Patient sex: M
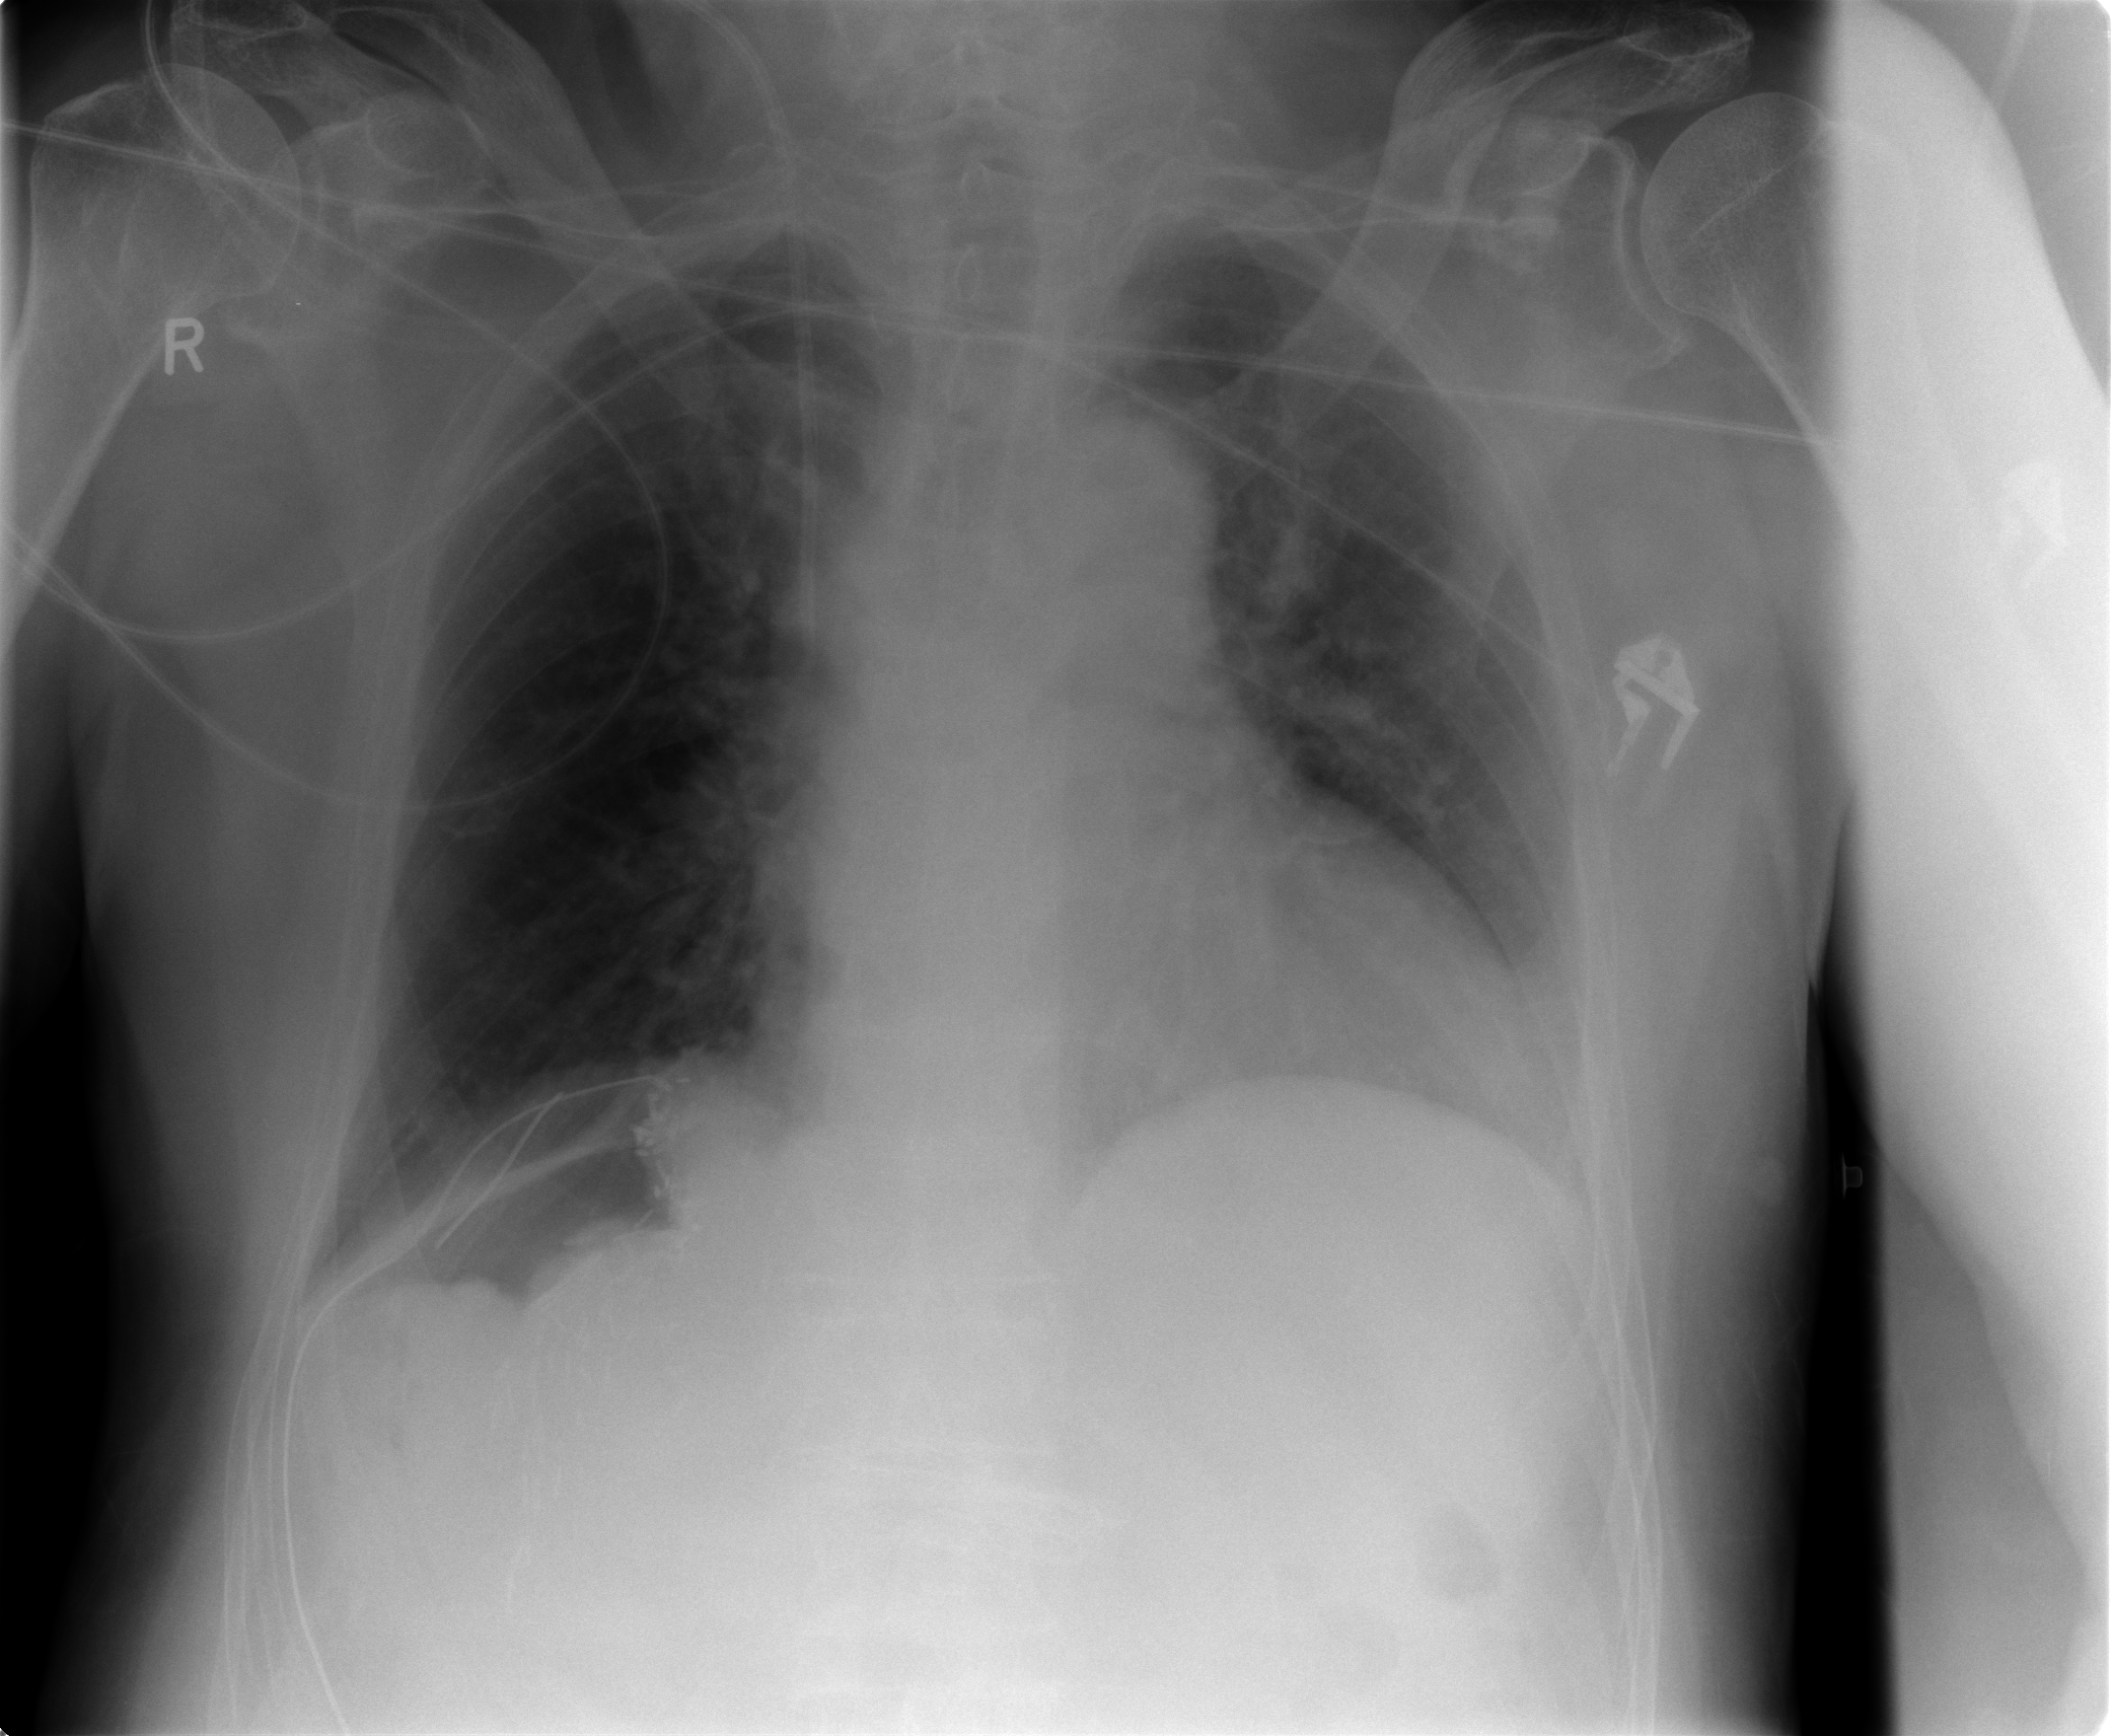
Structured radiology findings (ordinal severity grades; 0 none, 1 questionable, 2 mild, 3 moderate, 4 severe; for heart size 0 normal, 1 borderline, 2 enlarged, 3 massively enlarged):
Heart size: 2
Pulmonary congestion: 2
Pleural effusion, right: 0
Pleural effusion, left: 0
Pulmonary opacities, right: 0
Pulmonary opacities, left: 0
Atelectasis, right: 2
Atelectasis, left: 2